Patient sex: M
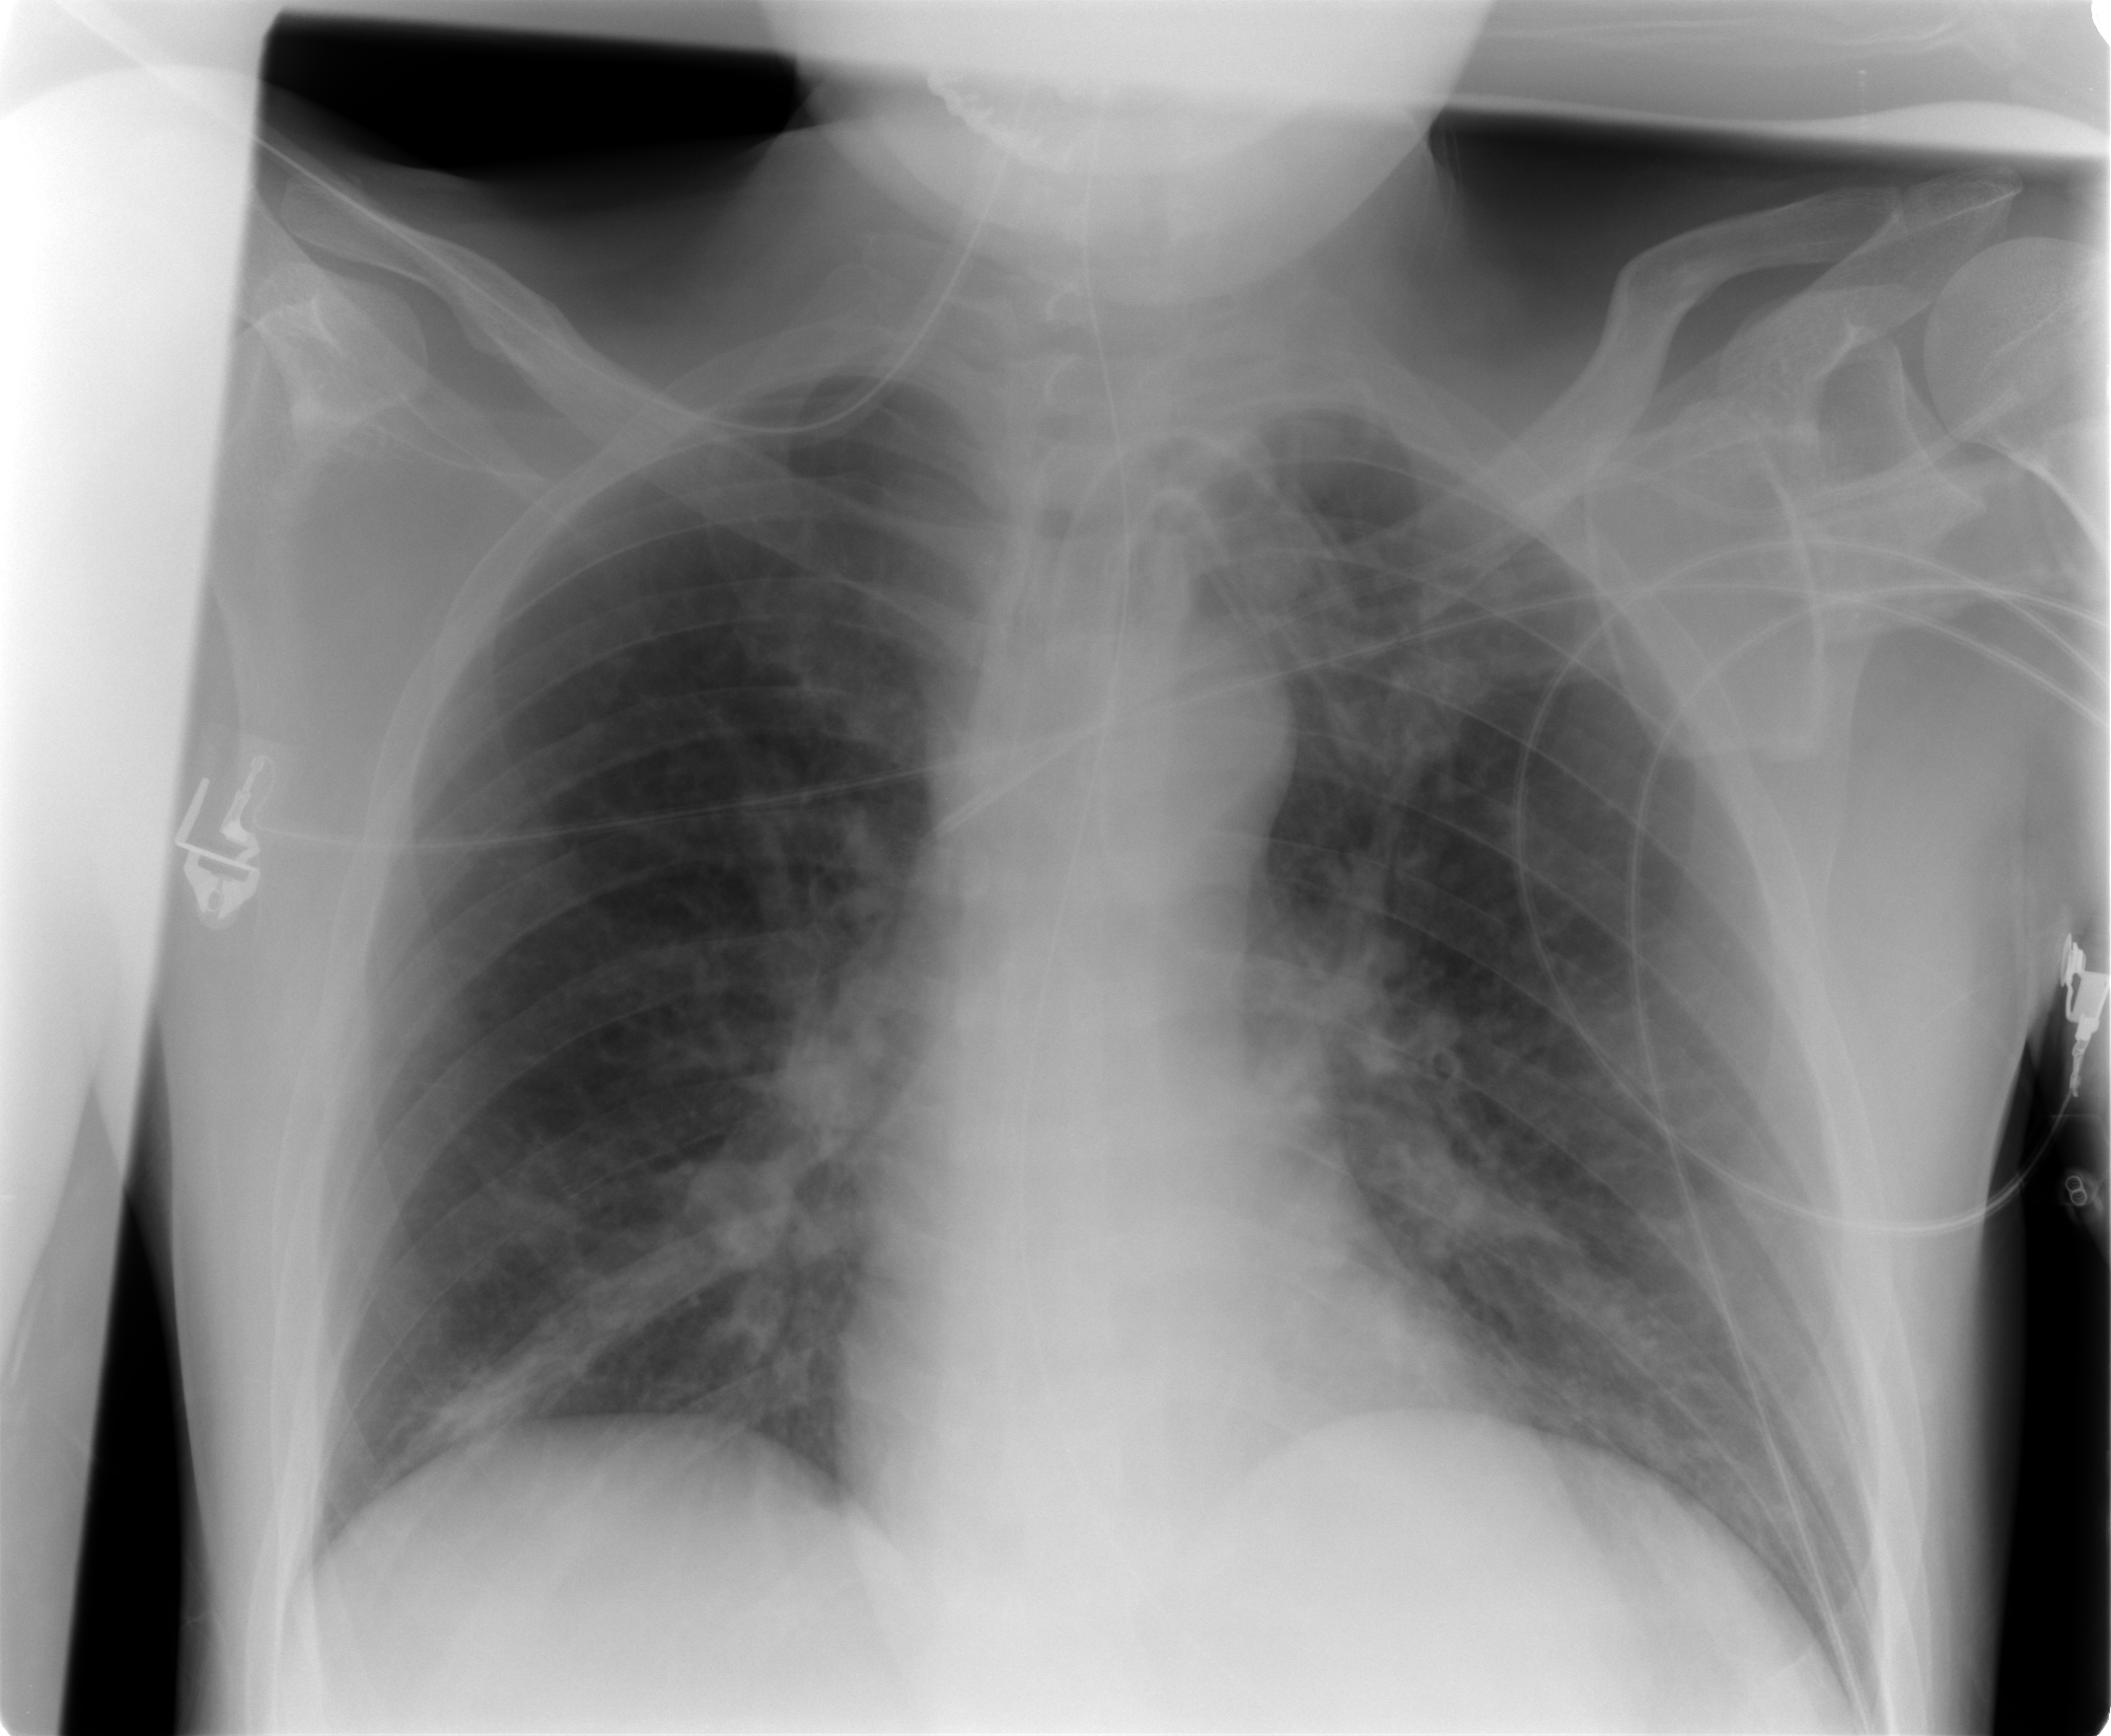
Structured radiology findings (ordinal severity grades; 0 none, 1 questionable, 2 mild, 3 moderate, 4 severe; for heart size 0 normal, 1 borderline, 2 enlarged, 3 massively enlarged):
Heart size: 0
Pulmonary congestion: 1
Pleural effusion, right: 0
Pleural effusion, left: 0
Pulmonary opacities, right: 0
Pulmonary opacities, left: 1
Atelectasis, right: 1
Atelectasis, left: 0